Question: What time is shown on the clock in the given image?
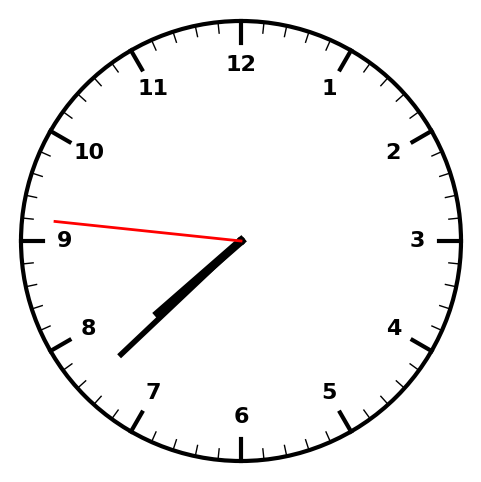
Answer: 07:37:46